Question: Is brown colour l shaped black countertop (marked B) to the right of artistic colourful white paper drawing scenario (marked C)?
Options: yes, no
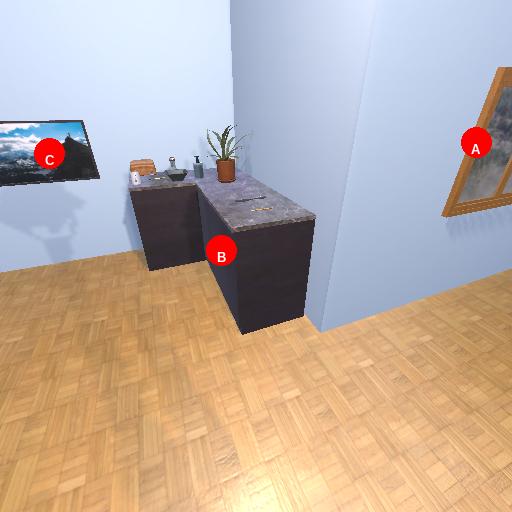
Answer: yes